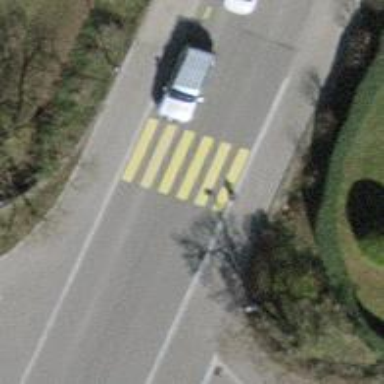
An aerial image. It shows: Uncontrolled road crossing.